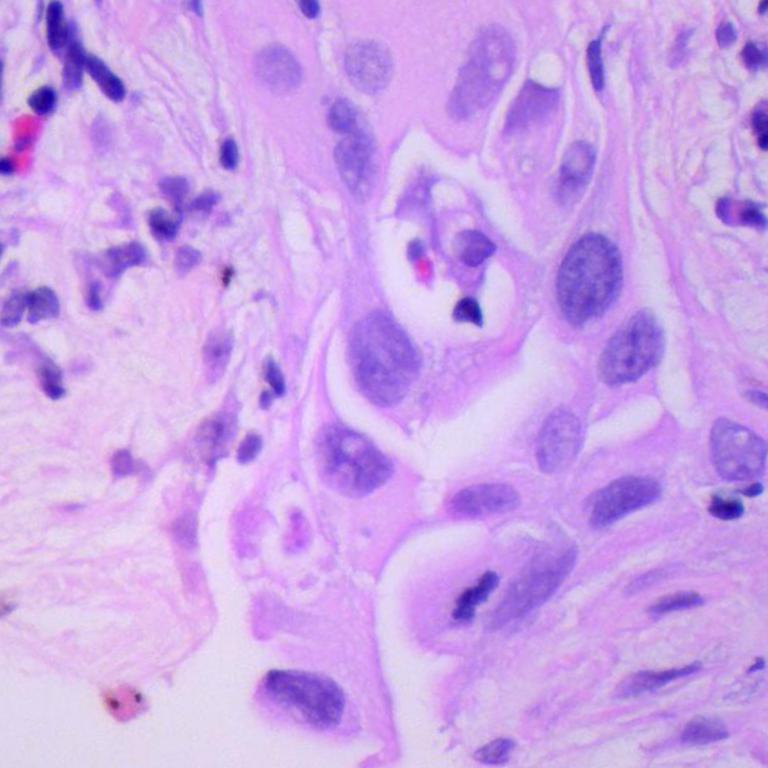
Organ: lung
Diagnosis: adenocarcinomas